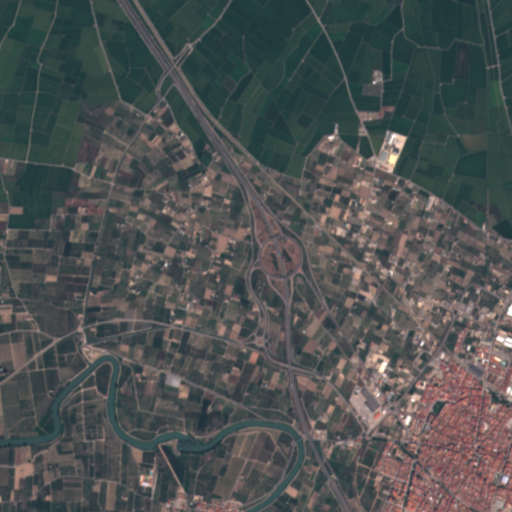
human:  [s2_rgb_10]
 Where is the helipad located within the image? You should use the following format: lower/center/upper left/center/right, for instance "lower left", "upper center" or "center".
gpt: The helipad is located in the lower left of the image.
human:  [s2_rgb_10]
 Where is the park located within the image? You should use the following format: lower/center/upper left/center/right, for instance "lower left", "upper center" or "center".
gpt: The park is located in the lower of the image.
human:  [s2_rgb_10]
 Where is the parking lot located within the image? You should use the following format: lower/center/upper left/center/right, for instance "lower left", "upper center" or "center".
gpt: The parking lot is located in the lower right of the image.
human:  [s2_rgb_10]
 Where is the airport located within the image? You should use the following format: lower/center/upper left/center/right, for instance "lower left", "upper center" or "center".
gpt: There is no airport in the image.